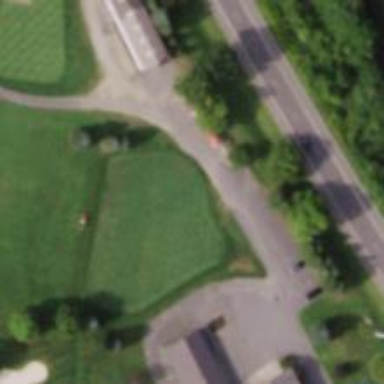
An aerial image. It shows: Lush grass fairway on golf course.